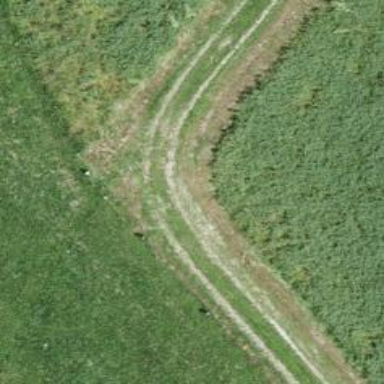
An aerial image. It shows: Grass track with grade5 track type.